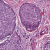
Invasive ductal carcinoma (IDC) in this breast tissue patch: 0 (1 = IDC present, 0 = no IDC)